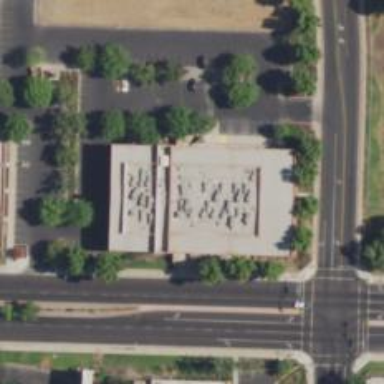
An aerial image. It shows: Healthcare clinic.